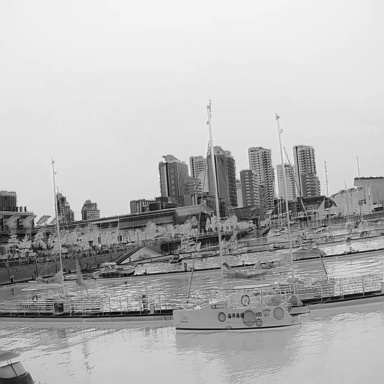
There is a canoe in the infrared image.